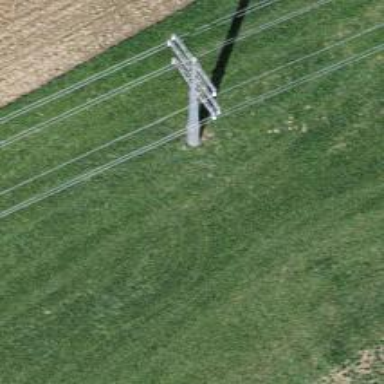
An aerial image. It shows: Power tower.